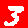
Digit: 3